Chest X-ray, PA view. Patient: 24 years old, sex M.
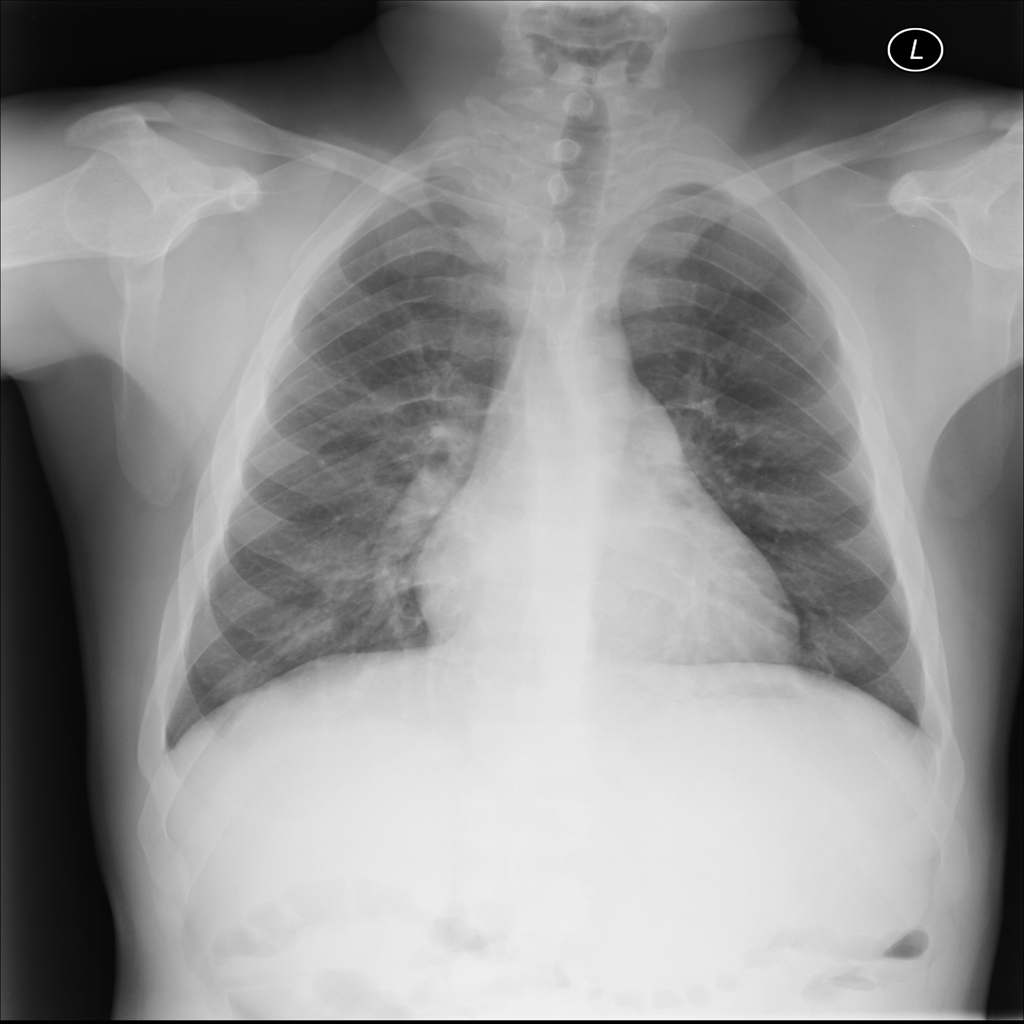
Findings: No Finding